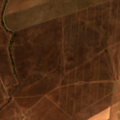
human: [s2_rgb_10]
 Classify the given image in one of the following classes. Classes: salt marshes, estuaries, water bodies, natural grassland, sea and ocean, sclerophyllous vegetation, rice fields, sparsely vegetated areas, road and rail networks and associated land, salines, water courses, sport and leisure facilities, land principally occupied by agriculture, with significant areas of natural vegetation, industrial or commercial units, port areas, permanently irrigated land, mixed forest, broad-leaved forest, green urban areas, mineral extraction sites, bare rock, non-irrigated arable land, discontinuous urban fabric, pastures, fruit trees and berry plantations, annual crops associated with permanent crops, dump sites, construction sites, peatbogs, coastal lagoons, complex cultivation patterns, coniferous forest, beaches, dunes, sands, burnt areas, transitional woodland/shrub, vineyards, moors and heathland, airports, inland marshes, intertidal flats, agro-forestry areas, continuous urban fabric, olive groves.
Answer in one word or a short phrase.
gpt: non-irrigated arable land, olive groves